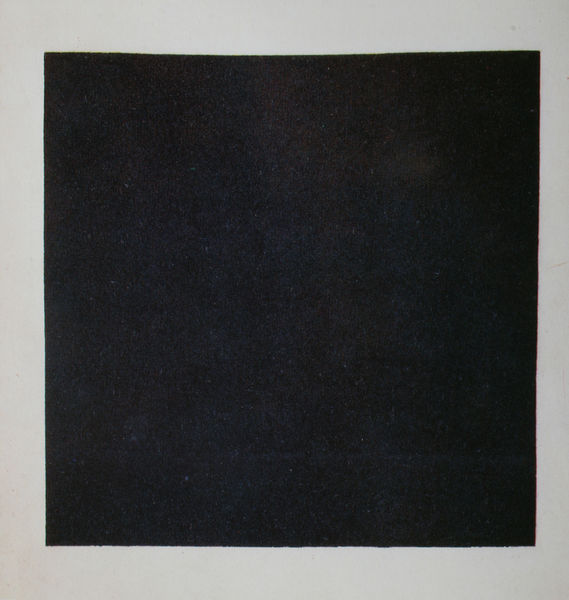
Titel: Schwarzes Quadrat
Künstler: Kasimir Malewitsch
Standort: Moskau
Institution: Tretjakow-Galerie
Schlagwörter: blau, dunkel, gemälde, weiß, fenster, grau, hell, hintergrund, nacht, schwarz, rahmen, bild, öl, feld, dunkelheit, figur, kontrast, klar, düster, hart, abstrakt, fläche, modern, monochrom, rand, rauschen, einfach, symmetrie, streng, foto, fotografie, eckig, rechteck, minimalistisch, form, druck, schwarzweiß, kopie, reduziert, quadrate, geometrisch, quader, einfarbig, hölle, block, geometrie, quadrat, viereck, ränder, tryptichon, russisch, opart, simpel, durchscheinend, begrenzung, triptichon, unsymmetrisch, begrenzt, verschoben, verrutscht, verschwimmen, ungleich, nichts, malewitsch, ungleichmäßig, ineins, seitenlänge, täuschungen, sublimistisch, mehr schwarz, das schwarze quadrat